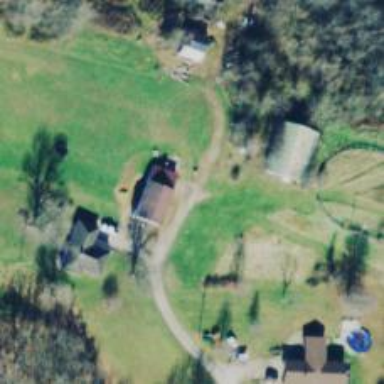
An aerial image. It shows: Driveway.